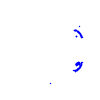
Particle: pion